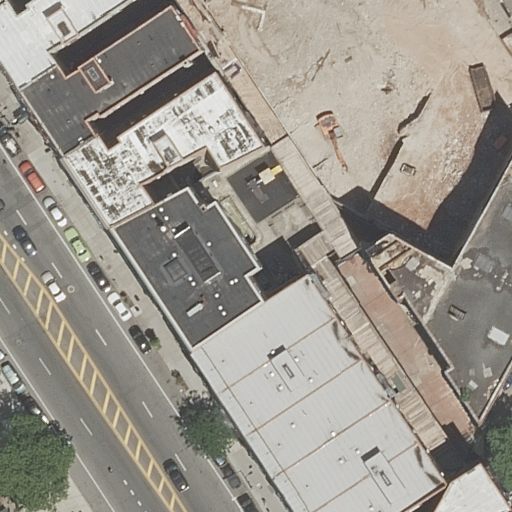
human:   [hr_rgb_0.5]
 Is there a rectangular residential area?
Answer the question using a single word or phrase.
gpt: yes

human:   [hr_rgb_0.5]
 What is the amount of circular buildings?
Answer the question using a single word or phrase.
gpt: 0

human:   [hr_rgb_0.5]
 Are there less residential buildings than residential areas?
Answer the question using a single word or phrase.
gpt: no

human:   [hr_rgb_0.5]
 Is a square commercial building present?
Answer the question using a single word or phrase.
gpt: no

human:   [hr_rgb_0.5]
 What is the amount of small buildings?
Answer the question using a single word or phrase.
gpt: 2

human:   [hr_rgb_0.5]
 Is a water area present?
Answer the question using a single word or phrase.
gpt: no

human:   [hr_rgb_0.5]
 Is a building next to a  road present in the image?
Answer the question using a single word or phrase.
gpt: yes

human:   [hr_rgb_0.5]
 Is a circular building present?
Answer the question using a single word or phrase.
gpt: no

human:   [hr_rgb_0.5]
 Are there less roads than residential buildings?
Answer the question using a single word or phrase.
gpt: yes

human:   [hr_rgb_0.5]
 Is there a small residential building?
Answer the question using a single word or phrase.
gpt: yes

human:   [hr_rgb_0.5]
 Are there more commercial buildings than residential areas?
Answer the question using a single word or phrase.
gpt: no

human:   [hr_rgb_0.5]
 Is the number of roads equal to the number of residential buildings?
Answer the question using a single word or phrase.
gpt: no

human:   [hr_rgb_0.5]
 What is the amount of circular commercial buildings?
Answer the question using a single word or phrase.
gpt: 0

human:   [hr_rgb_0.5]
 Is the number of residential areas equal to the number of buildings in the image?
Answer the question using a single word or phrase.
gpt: no

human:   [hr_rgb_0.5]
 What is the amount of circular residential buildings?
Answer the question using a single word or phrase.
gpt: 0

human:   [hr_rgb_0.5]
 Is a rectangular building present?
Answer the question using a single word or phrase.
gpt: yes

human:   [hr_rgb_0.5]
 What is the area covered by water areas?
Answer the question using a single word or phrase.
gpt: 0m2

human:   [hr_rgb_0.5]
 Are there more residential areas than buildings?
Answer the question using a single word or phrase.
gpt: no

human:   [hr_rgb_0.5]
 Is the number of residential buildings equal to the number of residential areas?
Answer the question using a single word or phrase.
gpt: no

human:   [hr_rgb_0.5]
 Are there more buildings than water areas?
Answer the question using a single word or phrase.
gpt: yes

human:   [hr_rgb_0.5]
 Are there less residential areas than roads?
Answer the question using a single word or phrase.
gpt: yes

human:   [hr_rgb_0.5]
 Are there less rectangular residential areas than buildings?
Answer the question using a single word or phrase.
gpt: yes

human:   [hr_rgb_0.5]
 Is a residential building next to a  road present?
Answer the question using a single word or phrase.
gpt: yes

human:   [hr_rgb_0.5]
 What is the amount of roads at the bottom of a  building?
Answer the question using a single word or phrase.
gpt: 2

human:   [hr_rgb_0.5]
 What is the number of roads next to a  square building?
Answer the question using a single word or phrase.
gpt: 0

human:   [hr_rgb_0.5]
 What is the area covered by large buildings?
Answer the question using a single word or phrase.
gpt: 2425m2

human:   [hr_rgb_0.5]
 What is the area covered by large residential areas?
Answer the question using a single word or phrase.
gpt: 0m2

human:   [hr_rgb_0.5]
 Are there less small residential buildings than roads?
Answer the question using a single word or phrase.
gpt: no

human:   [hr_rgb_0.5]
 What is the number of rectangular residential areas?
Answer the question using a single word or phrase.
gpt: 1

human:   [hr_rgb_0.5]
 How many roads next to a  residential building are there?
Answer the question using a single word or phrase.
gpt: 2

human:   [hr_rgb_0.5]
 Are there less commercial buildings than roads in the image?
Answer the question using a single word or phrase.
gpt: yes

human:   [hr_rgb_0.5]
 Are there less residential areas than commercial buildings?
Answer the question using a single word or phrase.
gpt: no

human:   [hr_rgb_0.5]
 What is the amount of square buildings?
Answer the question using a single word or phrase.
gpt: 0

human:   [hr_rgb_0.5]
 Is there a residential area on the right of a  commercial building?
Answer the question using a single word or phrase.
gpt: no

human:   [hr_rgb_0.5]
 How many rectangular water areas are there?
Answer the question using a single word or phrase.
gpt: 0

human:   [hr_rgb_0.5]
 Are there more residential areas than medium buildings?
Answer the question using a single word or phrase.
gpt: no